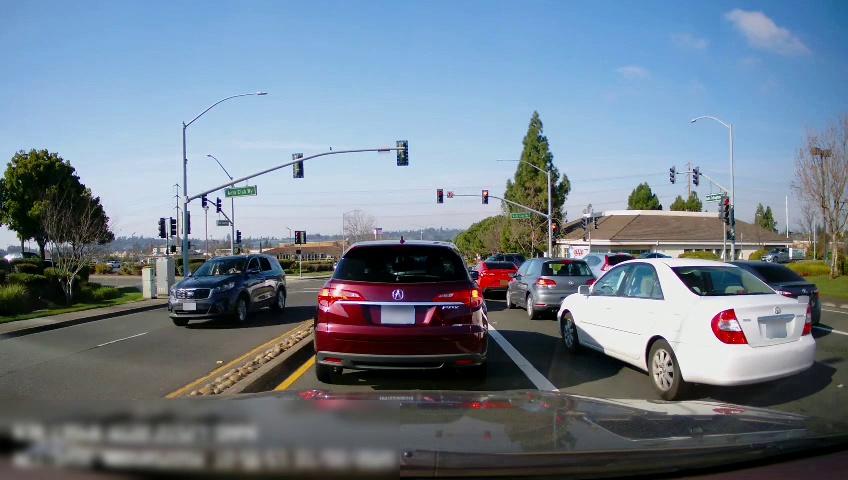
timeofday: Day
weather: Sunny
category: Drivable Space
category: Drivable Space
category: Vehicles | Car
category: Vehicles | SUV
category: Vehicles | SUV
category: Vehicles | Car
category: Vehicles | Car
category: Vehicles | Car
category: Vehicles | SUV
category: Vehicles | Car
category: Vehicles | SUV
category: Vehicles | Car
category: Lanes | Current Lane
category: Lanes | Current Lane
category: Lanes | Current Lane
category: Lanes | Alternate Lane
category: Lanes | Opposite Lane
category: Traffic | Signs
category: Traffic | Signs
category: Traffic | Signs
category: Traffic | Signs
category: Traffic | Lights
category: Traffic | Lights
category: Traffic | Lights
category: Traffic | Lights
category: Traffic | Lights
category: Traffic | Lights
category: Traffic | Lights
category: Traffic | Lights
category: Traffic | Lights
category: Traffic | Lights
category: Traffic | Lights
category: Traffic | Lights
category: Traffic | Lights
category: Traffic | Lights
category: Traffic | Lights